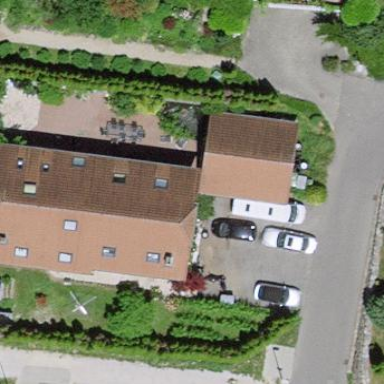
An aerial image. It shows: Residential building.